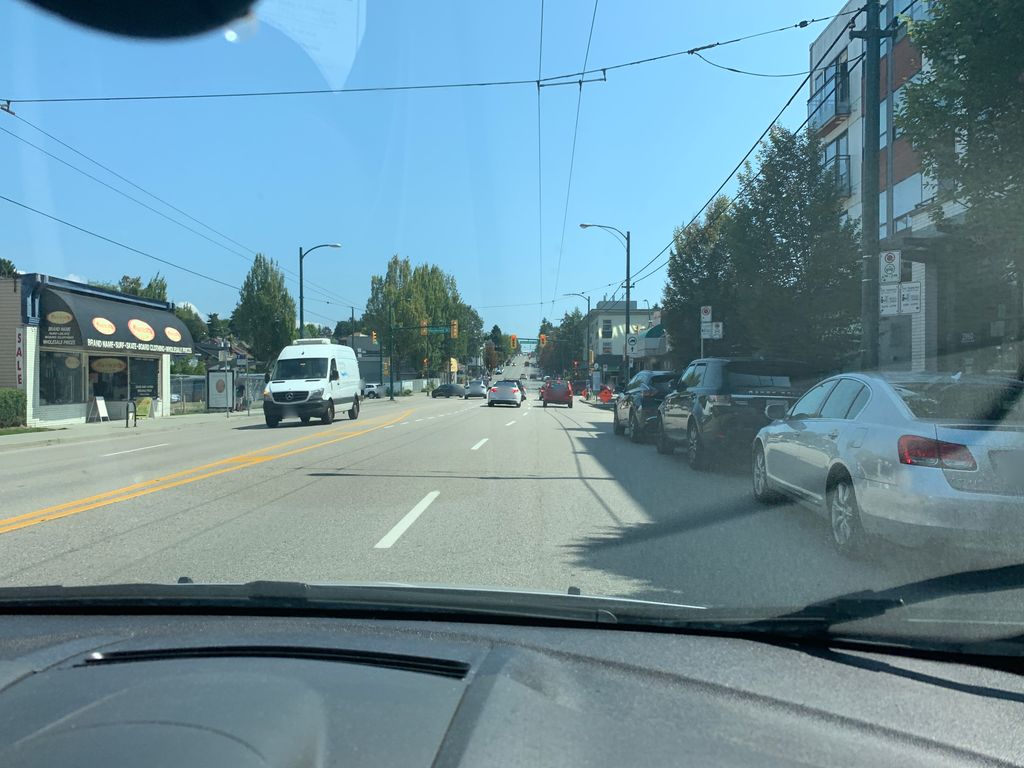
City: vancouver